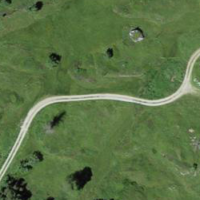
EUNIS habitat code: 26
Species observed at this site:
Turdus viscivorus